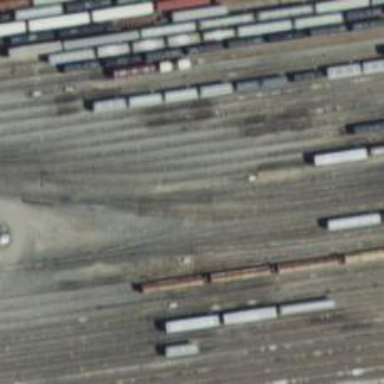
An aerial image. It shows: Railway yard in service.